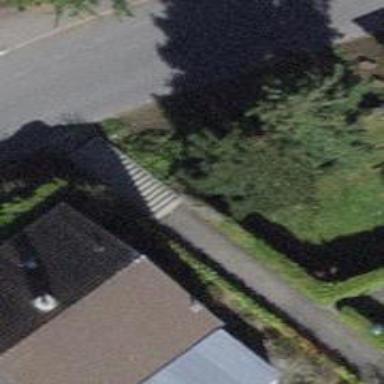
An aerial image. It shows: Set of steps on the road.